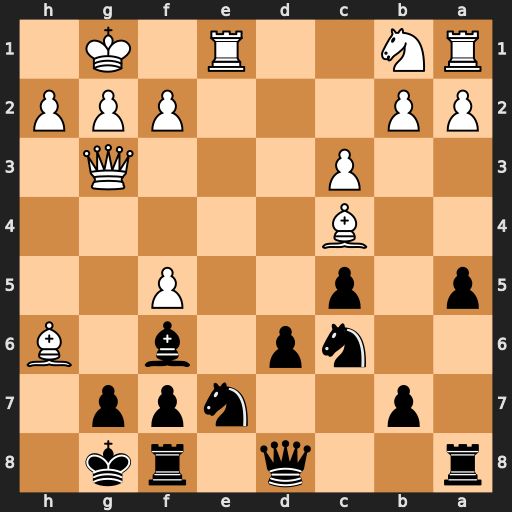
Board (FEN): r2q1rk1/1p2npp1/2np1b1B/p1p2P2/2B5/2P3Q1/PP3PPP/RN2R1K1
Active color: b
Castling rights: -
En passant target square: -
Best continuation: Nxf5 Qh3 Nxh6